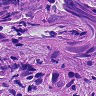
Metastatic tissue present: yes